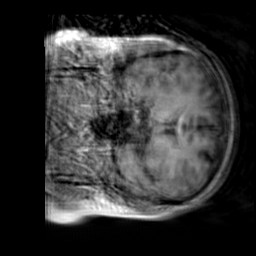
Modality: T1w
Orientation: coronal
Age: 30
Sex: female
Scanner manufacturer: siemens
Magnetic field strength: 3 T
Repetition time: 2.3 s
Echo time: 0.00303 s